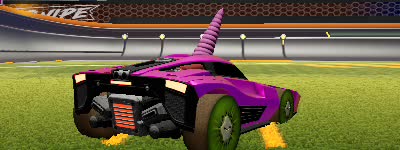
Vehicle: breakout